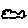
Label: cloud